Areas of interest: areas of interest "Commercial service"
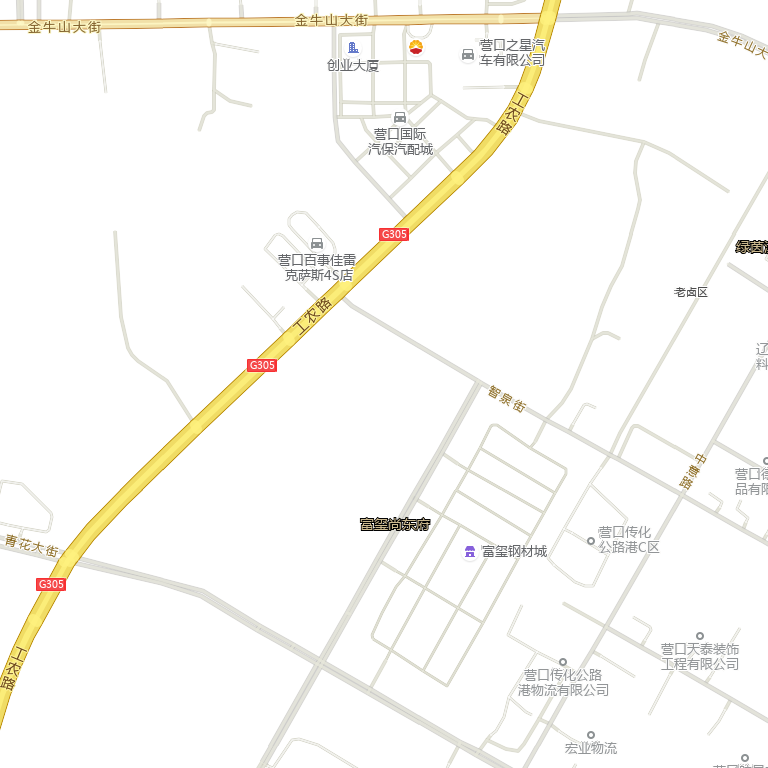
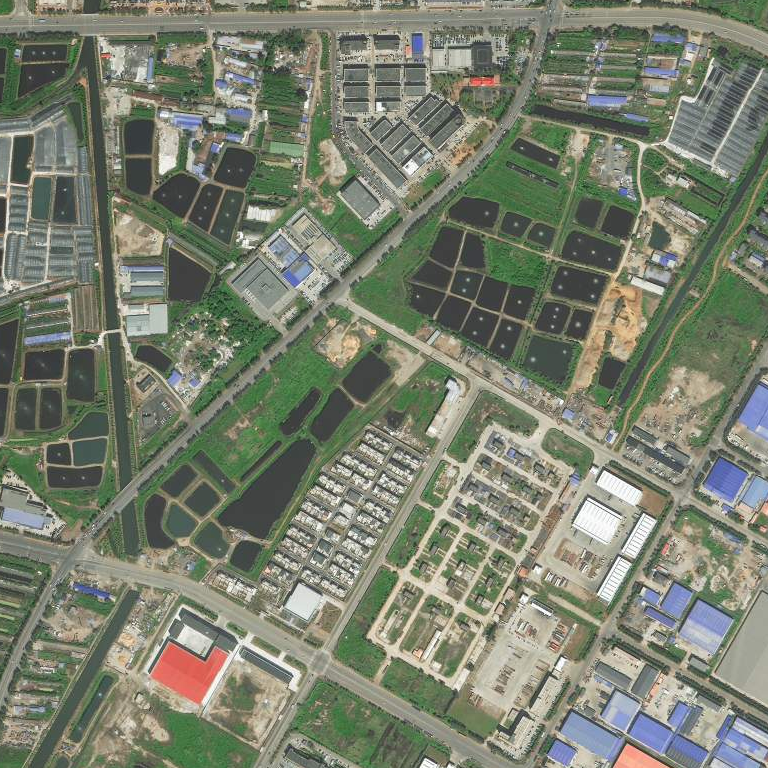